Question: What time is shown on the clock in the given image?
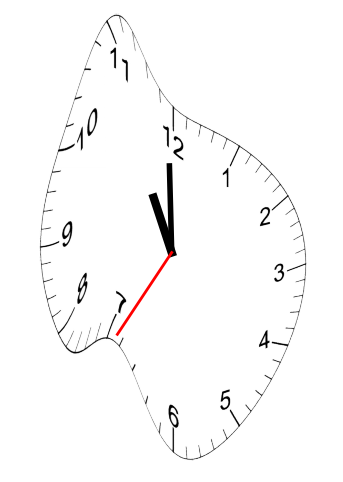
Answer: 10:59:35